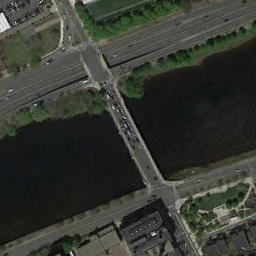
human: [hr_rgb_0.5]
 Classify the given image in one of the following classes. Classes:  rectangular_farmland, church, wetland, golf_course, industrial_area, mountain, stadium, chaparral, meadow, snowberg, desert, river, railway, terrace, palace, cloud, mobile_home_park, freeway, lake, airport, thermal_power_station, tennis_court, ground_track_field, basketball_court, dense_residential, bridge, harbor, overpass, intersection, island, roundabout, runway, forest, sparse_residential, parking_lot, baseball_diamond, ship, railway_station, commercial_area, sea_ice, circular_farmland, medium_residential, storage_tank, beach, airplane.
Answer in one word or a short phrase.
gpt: bridge